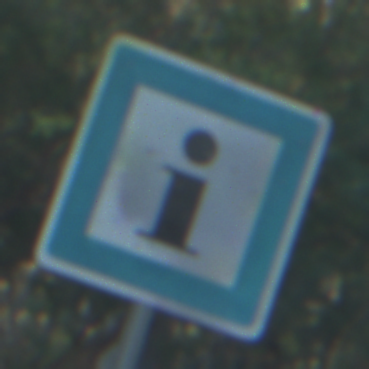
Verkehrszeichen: Informationsstelle
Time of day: MorningAfternoon
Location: Outdoor (Nature)
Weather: Clear
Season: NotSpecified
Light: Natural